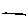
Label: line